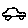
Label: car